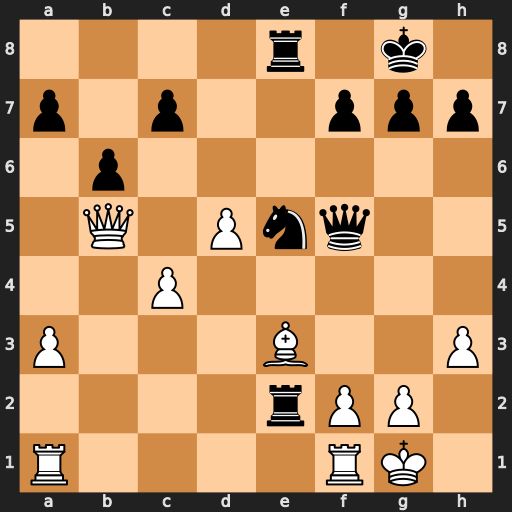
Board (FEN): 4r1k1/p1p2ppp/1p6/1Q1Pnq2/2P5/P3B2P/4rPP1/R4RK1
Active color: w
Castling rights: -
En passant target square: -
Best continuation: Qxe8#